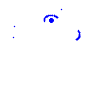
Particle: electron